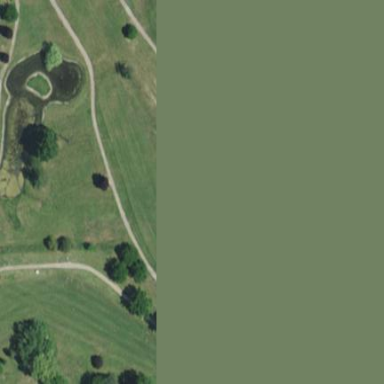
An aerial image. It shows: Grassy area designated as golf fairway.